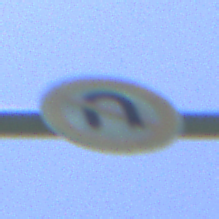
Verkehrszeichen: VerbotWenden
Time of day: Midday
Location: Outdoor (Nature)
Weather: Clear
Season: Summer
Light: Natural